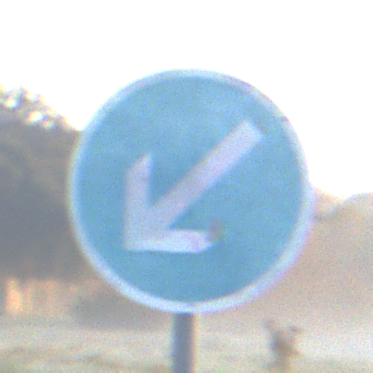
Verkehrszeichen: VorgeschriebeneVorbeifahrtLinks
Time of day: Dawn
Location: Outdoor (Nature)
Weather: Clear
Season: NotSpecified
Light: Natural